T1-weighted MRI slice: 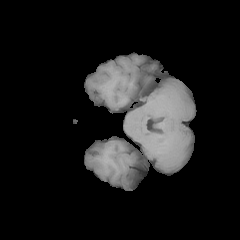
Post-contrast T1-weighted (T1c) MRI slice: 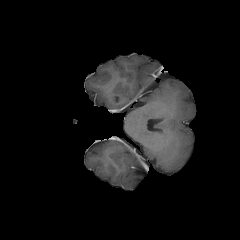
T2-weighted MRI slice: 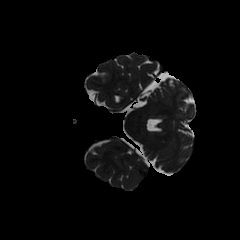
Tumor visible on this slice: no